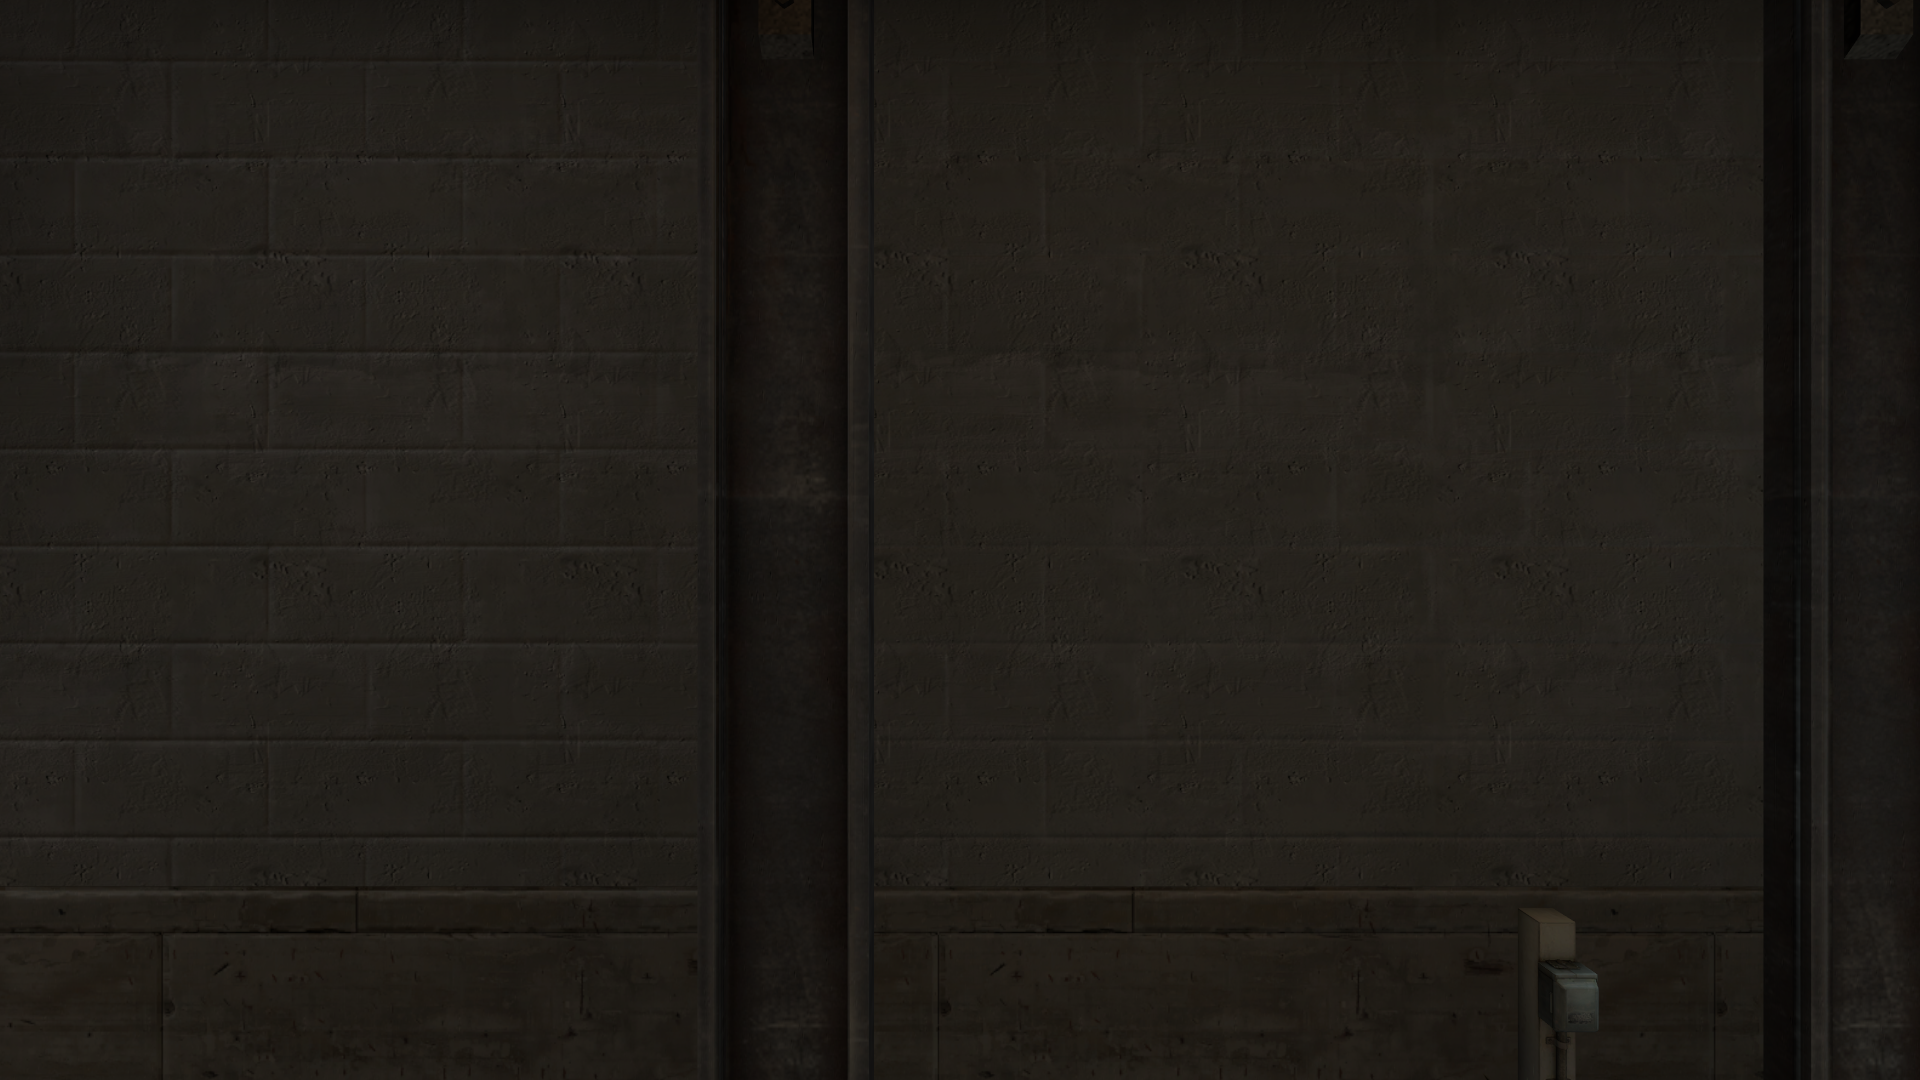
Map: de_train